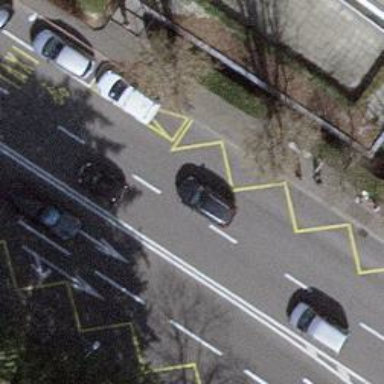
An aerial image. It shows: Bus stop with stop position for public transport.